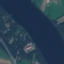
Land use / land cover class: River